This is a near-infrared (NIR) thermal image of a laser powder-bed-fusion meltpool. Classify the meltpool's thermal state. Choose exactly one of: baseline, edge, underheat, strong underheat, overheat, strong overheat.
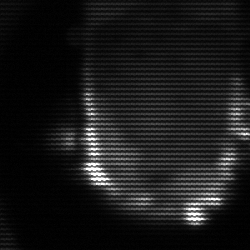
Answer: baseline